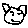
Label: cat